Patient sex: M
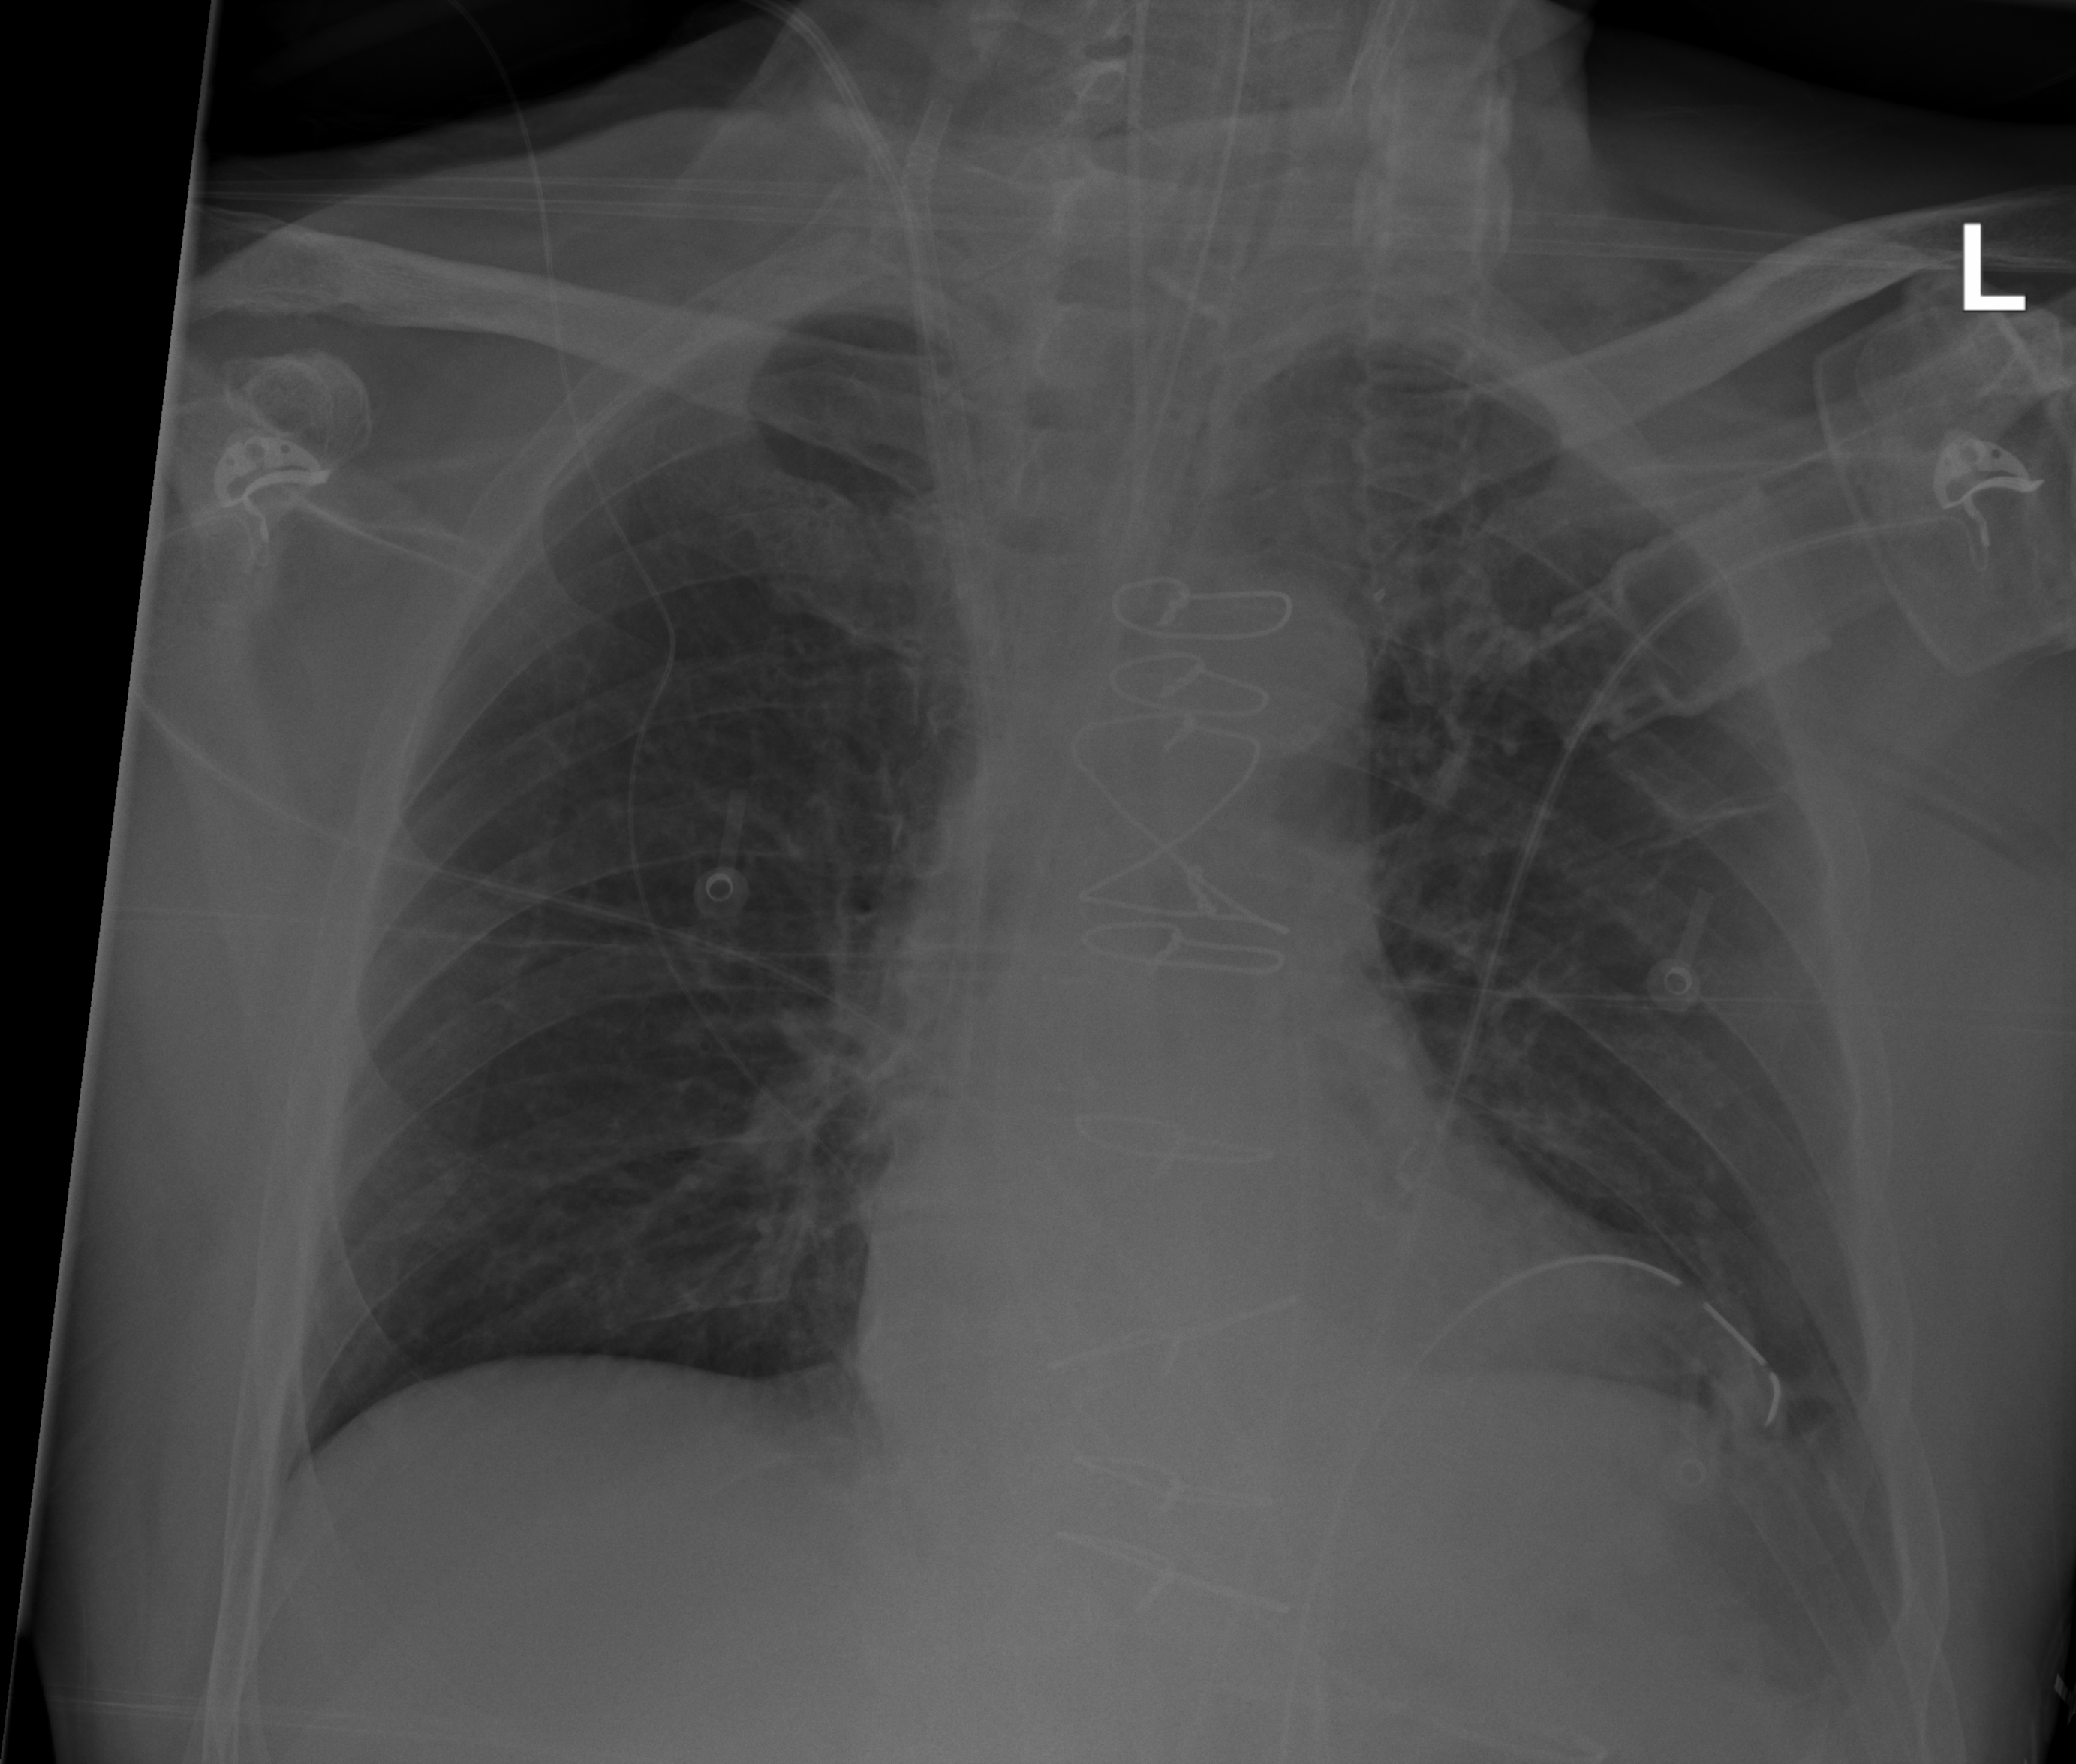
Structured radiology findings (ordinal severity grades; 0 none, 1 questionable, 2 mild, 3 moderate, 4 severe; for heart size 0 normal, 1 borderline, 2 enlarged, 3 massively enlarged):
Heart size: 0
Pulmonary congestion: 0
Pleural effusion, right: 0
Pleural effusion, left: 2
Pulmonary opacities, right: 0
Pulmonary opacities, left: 0
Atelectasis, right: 2
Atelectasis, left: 2